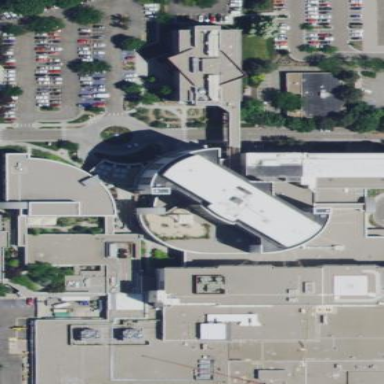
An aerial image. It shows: Hospital building.